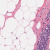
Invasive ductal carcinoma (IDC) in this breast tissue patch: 0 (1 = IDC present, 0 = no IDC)